Aerial crown-view tile of a tropical tree (Barro Colorado Island, Panama), acquired 20240813:
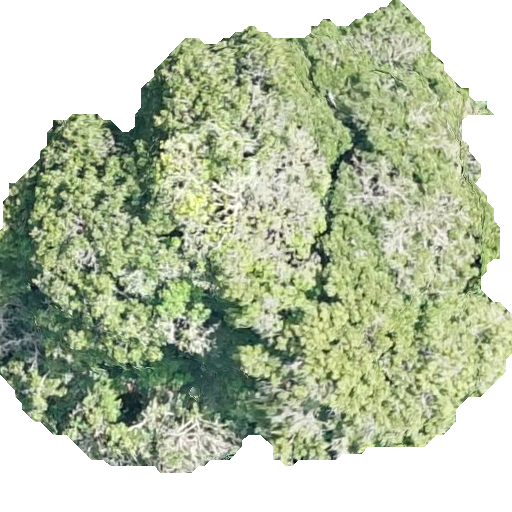
Species: Prioria copaifera
GBIF accepted scientific name: Prioria copaifera
Crown area: 277.916 m²